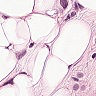
Metastatic tissue present: yes